Question: I would like items in my 'UICollectionView' to animate in to view as the user scrolls through the list (I am using a subclass of 'UICollectionViewFlowLayout').
I specify the position in the Layout Manager, what I would like to be able to do is to also specify an initial transform and have that applied in an animation at the correct time (when the cell first appears on screen). To see the effect I mean, check out the Google Plus app on iOS. Ideally a different transform depending on the location of the cell.
I can't seem to find a way to find out when a cell is displayed (no equivalent of 'willDisplayCell' as there is on 'UITableView') or any pointers on where to go for this.
Any suggestions?
You can just about make out the animation in Google Plus in this screen shot:

Also, take a look at iPhoto on the iPad. I don't know if they're using a UIcollectionView (probably not, as it worked on iOS5) but this is the sort if effect I'm looking for, the photos appear to fly in from the right.
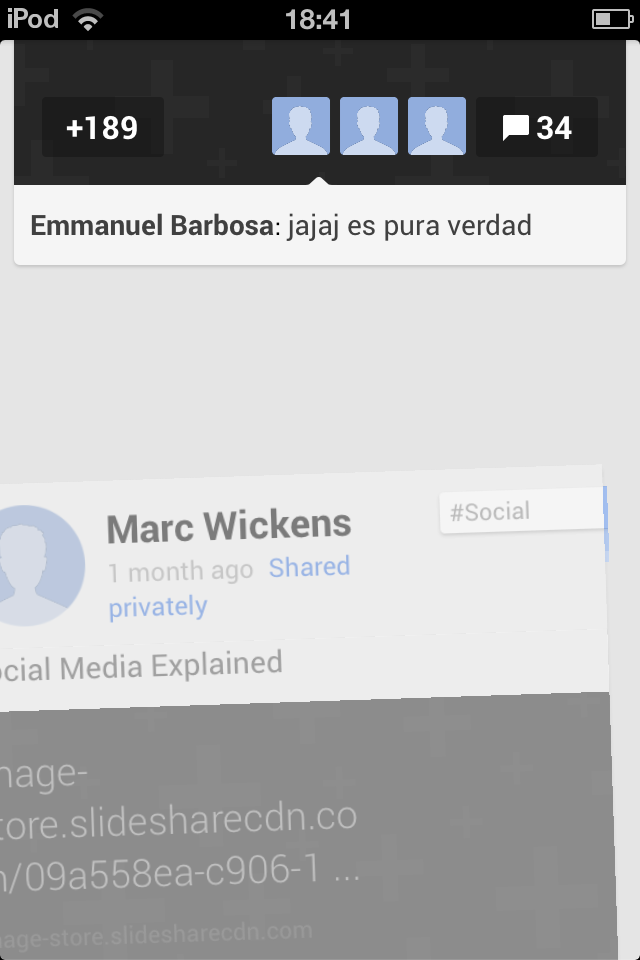
Answer: You can achieve this effect independently of having a custom layout.
The animation code should go inside 'collectionView:cellForItemAtIndexPath:'
When a cell is dequeued, its 'frame' will be set to what is specified in your layout. You can store it in a temporary variable as the final 'frame' for the cell. You can then set the 'cell.frame' to a initial position outside the screen, and then animate towards the desired final position. Something along the lines of:
'''
- (UICollectionViewCell *)collectionView:(UICollectionView *)collectionView cellForItemAtIndexPath:(NSIndexPath *)indexPath {
UICollectionView *cell = [collectionView dequeueReusableCellWithReuseIdentifier:@"Cell" forIndexPath:indexPath];
CGRect finalCellFrame = cell.frame;
//check the scrolling direction to verify from which side of the screen the cell should come.
CGPoint translation = [collectionView.panGestureRecognizer translationInView:collectionView.superview];
if (translation.x > 0) {
cell.frame = CGRectMake(finalCellFrame.origin.x - 1000, - 500.0f, 0, 0);
} else {
cell.frame = CGRectMake(finalCellFrame.origin.x + 1000, - 500.0f, 0, 0);
}
[UIView animateWithDuration:0.5f animations:^(void){
cell.frame = finalCellFrame;
}];
return cell;
}
'''
The code above will animate cells on a horizontal 'UICollectionView', coming from the top of the screen, and from either side, depending on the scrolling direction. You could also check the current 'indexPath' to have cells animating from different positions on more complicated layouts, as well as animate other properties along with the frame, or apply a transform.